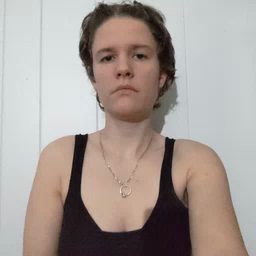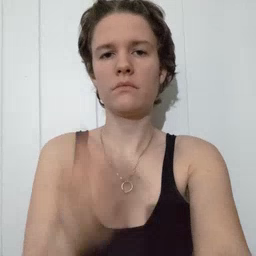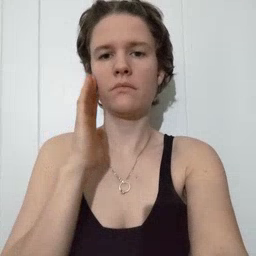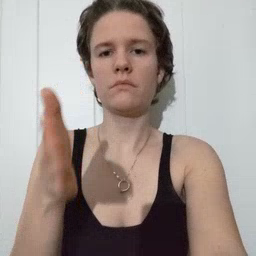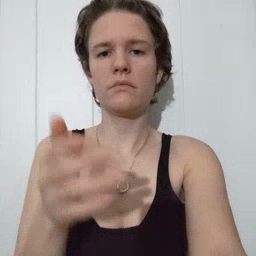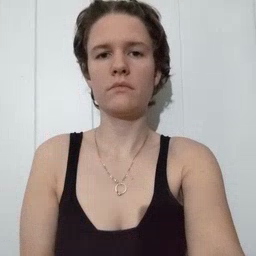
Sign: will